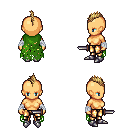
a pixel art fantasy rpg character, female body template, human, tanned skin, green tattered cape, gold greaves, blonde mohawk hairstyle, white cloth bandages, metal boots, dagger, four views (front, back, left, right), 2x2 character sprite sheet, small pixel art, hard edges, no anti-aliasing